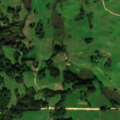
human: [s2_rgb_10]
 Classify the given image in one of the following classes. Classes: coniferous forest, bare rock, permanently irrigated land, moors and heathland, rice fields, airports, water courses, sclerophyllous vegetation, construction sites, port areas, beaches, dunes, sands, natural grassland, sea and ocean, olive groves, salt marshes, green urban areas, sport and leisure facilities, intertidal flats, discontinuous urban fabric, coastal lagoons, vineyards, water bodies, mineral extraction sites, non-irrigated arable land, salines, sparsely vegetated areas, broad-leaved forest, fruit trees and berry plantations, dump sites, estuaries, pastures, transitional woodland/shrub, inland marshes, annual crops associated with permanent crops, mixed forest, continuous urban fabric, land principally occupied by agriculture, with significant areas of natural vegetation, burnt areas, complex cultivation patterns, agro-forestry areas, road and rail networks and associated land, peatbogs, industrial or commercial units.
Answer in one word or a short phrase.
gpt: non-irrigated arable land, pastures, land principally occupied by agriculture, with significant areas of natural vegetation, broad-leaved forest, transitional woodland/shrub